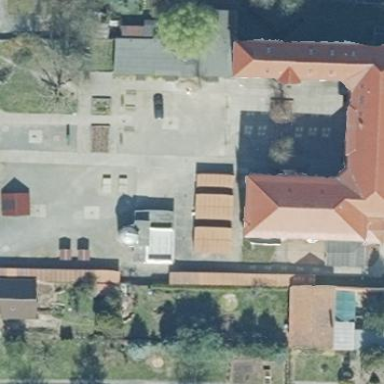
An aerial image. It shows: School building.